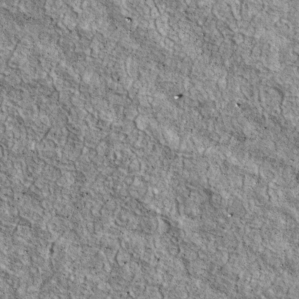
Label: non_frost